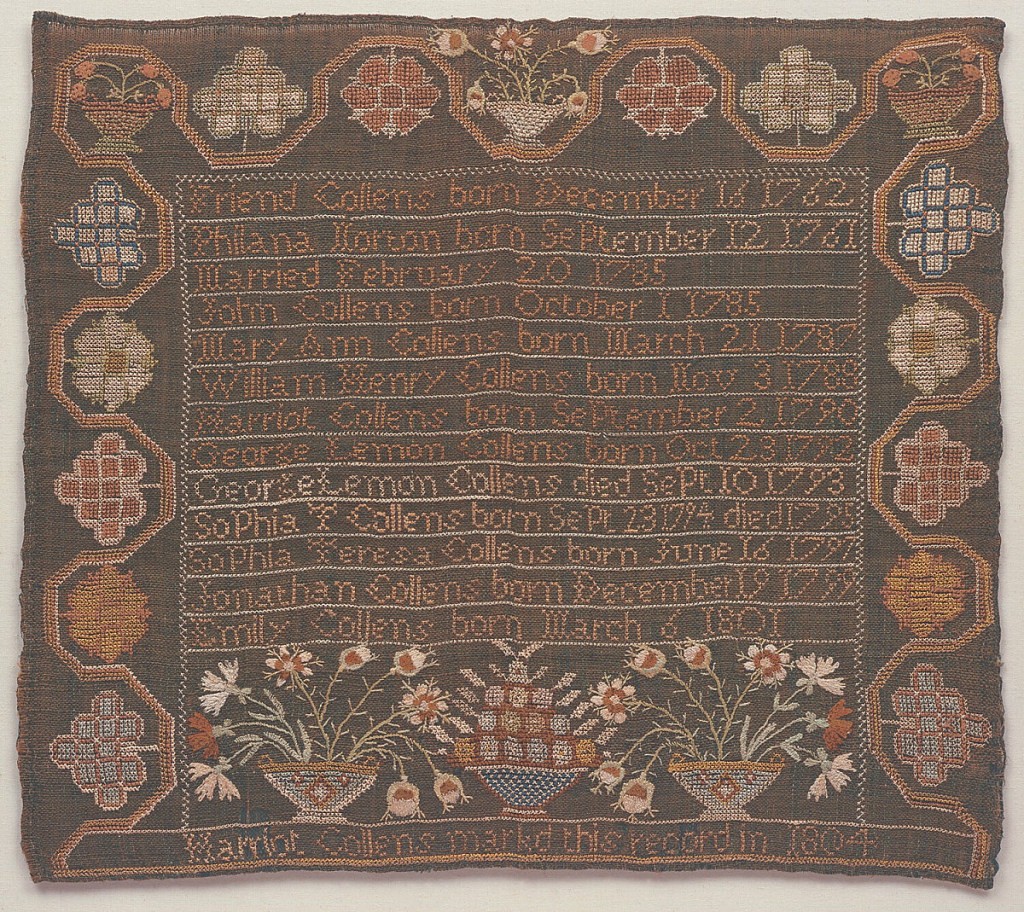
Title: Family register sampler
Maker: Harriot Collens, American, 1790–1874
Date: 1804
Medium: silk embroidery, linen warp, wool weft Technique: embroidered in cross, stem, running, and roumanian stitches on plain weave foundation
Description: Record of the Collens family, with three baskets of flowers at the bottom and a curving floral border on three sides. Inscribed at the bottom:
Harriot Collens markd this record 1804
The text reads:
Friend Collens born December 16 1762
Philana Norton born September 12 1761
married February 20 1785
John Collens born October 1 1785
Mary Ann Collens born October 1 1787
William Henry Collens born Nov. 3 1788
Harriot Collens born September 2 1790
George Lemon Collens born Oct 28 1792
George Lemon Collens died  Sept 10  1793
Sophia T Collens born Sept 23 1794 died 1795
Sophia Teresa Collens  born June 16 1797
Jonathan Collens born December 19 1799
Emily Collens born March 6 1801